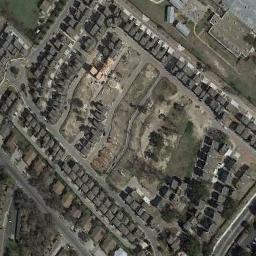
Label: mobile_home_park